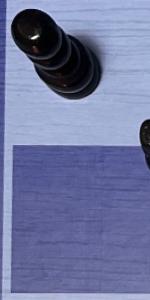
Label: Empty